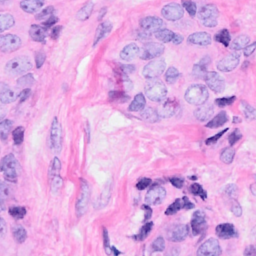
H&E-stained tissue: Breast